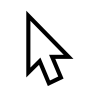
Cursor type: arrow
OS/theme: linux-apple-cursor
Variant: white